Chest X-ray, AP view. Patient: 41 years old, sex F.
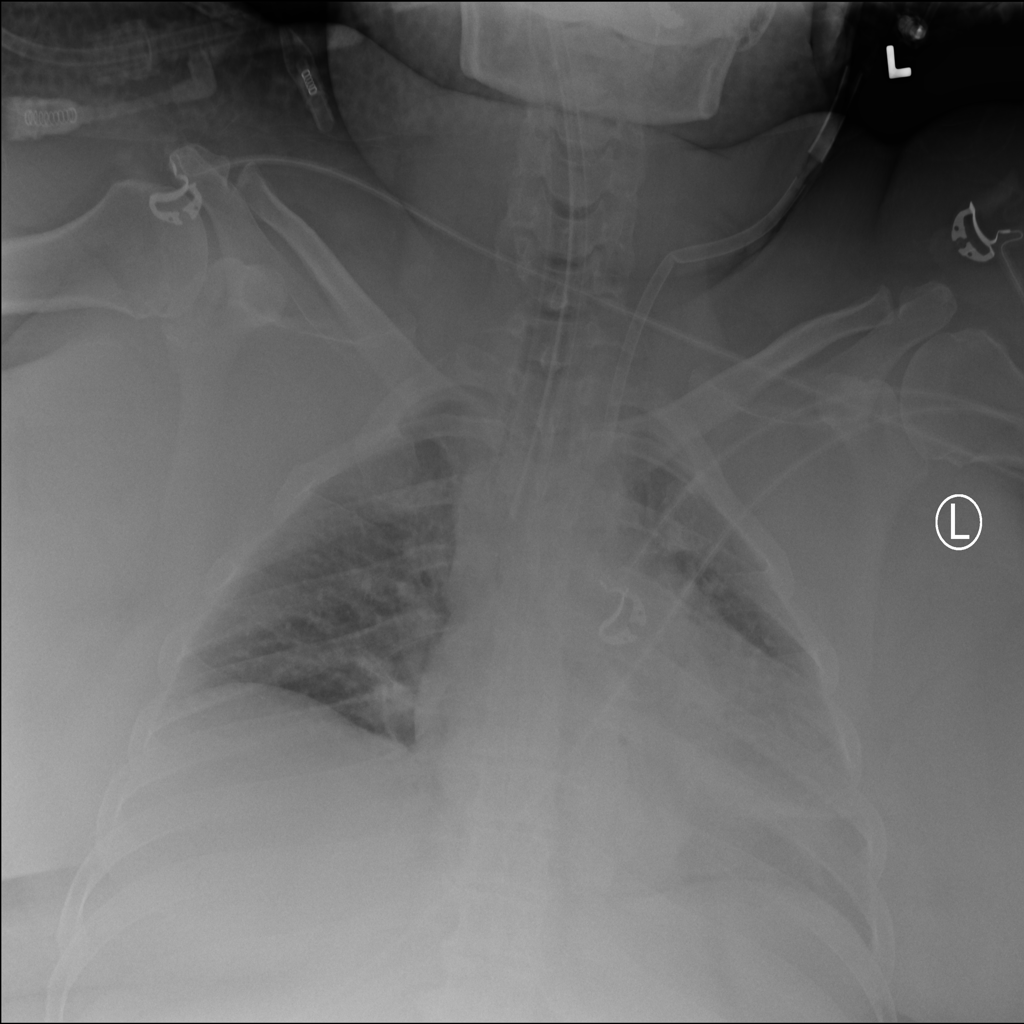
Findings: No Finding